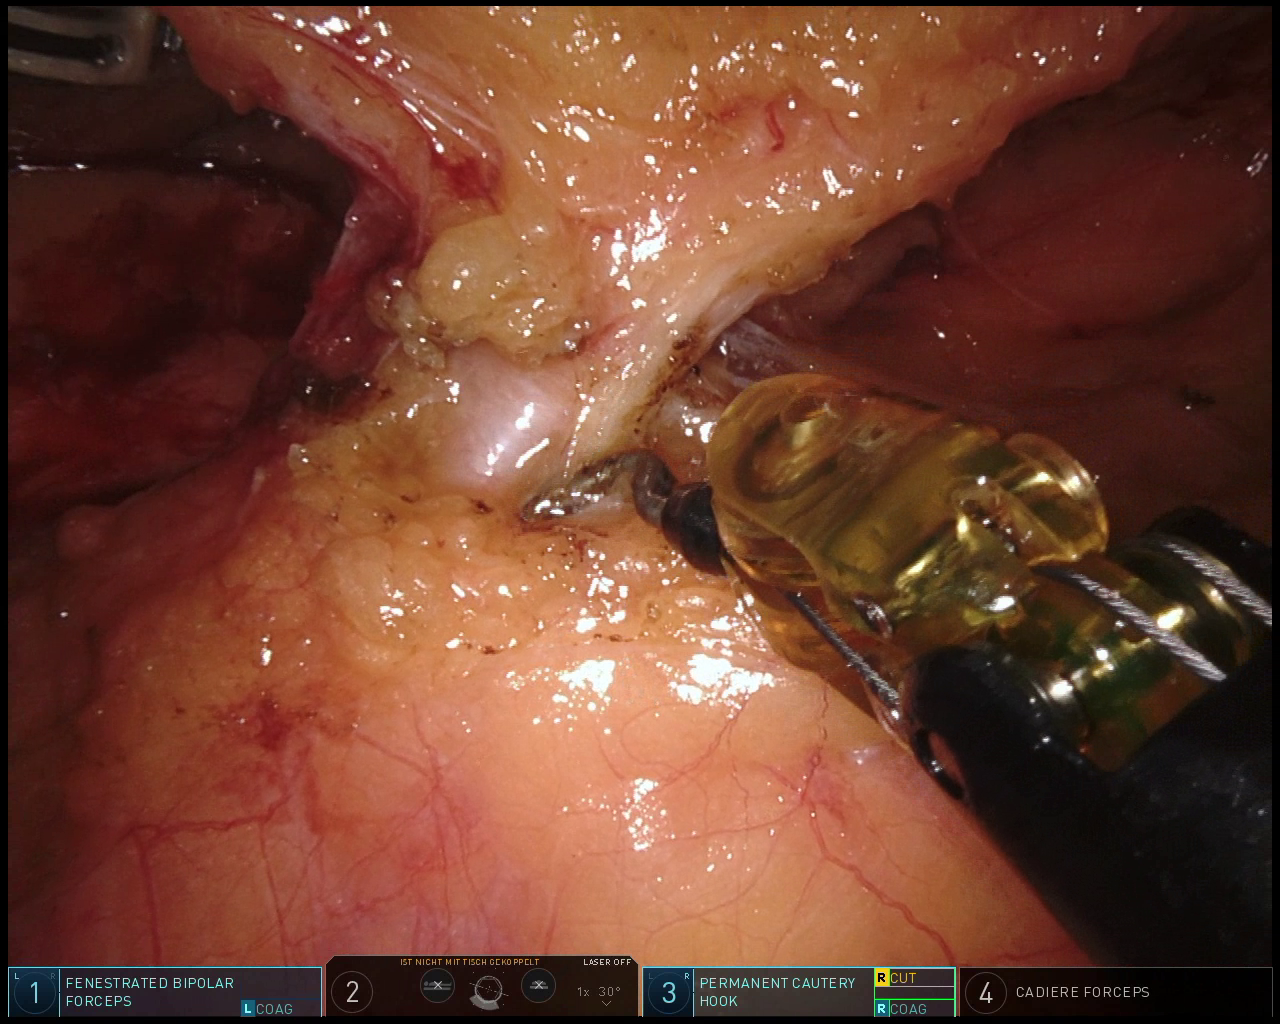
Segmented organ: inferior_mesenteric_artery
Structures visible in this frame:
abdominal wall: no
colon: no
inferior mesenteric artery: yes
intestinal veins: no
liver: no
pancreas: no
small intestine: no
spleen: no
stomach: no
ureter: no
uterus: no
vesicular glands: no